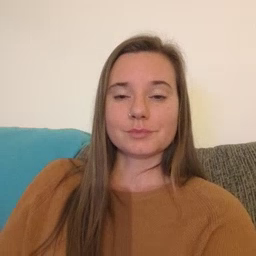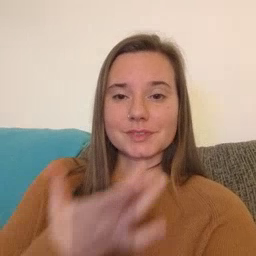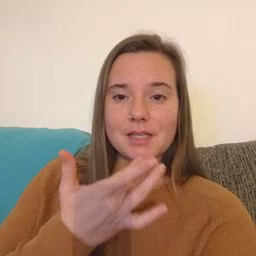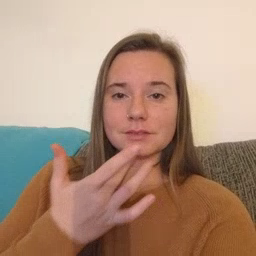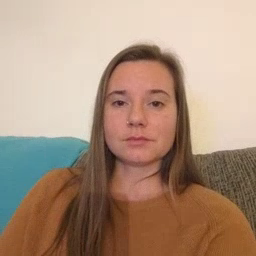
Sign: taste